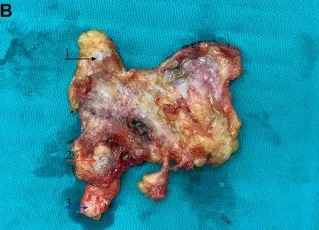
During surgery and post-operative image features. (B) The specimen was resected during surgery, and the arrows indicate the three palpable nodes.
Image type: medical_photograph (other_medical_photograph)